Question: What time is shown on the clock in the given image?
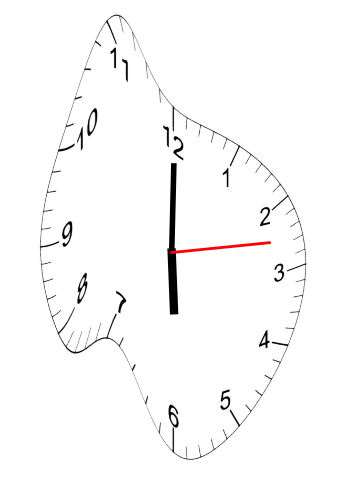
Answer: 06:00:13